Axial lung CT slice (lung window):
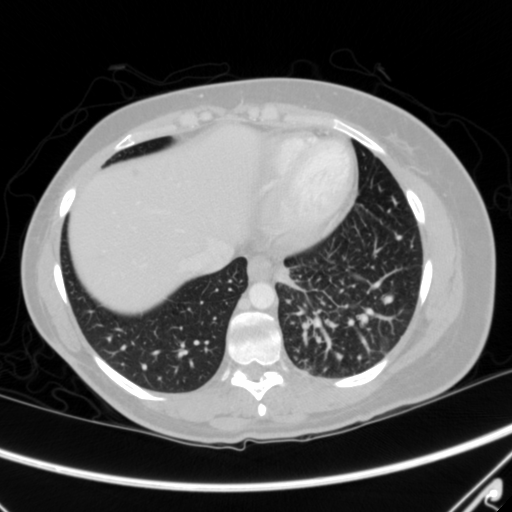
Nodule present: no